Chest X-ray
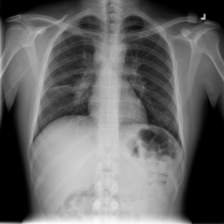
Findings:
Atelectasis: negative
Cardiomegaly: negative
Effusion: negative
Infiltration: negative
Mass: negative
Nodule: negative
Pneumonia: negative
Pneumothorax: negative
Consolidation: negative
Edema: negative
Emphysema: negative
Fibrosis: negative
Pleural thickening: positive
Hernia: negative